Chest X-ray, PA view. Patient: 33 years old, sex M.
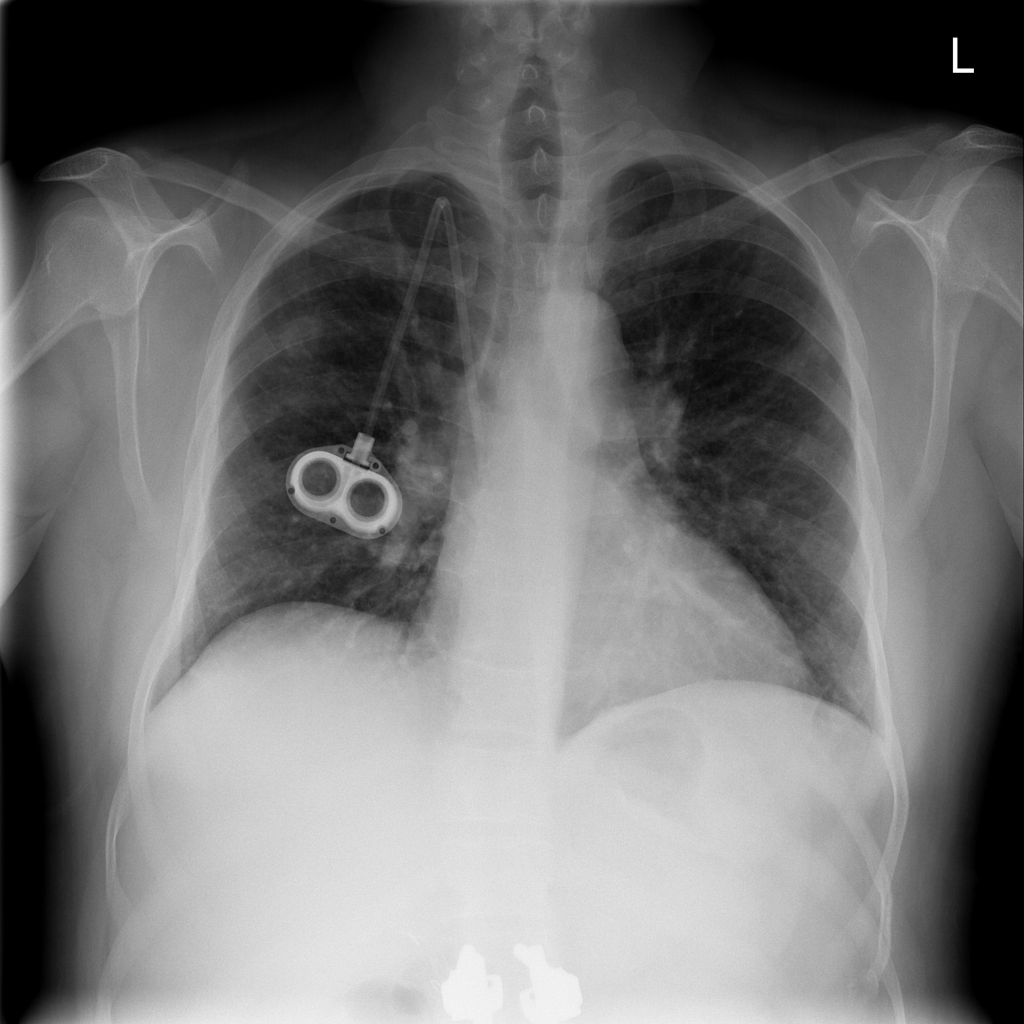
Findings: Mass, Nodule